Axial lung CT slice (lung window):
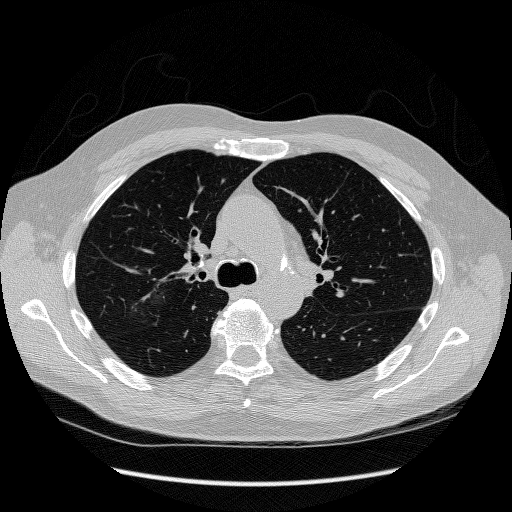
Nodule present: no